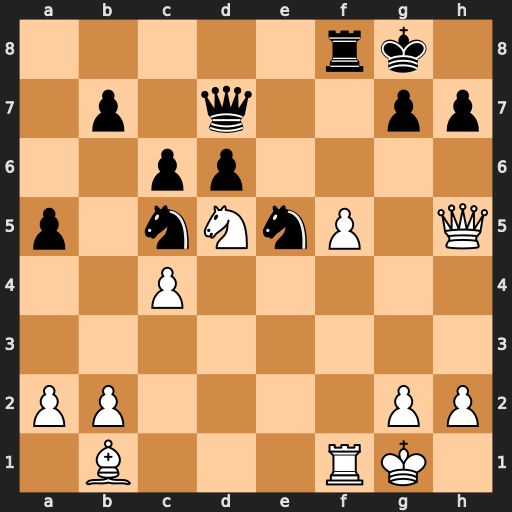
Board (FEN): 5rk1/1p1q2pp/2pp4/p1nNnP1Q/2P5/8/PP4PP/1B3RK1
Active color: w
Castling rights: -
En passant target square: -
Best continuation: f6 g6 Ne7+